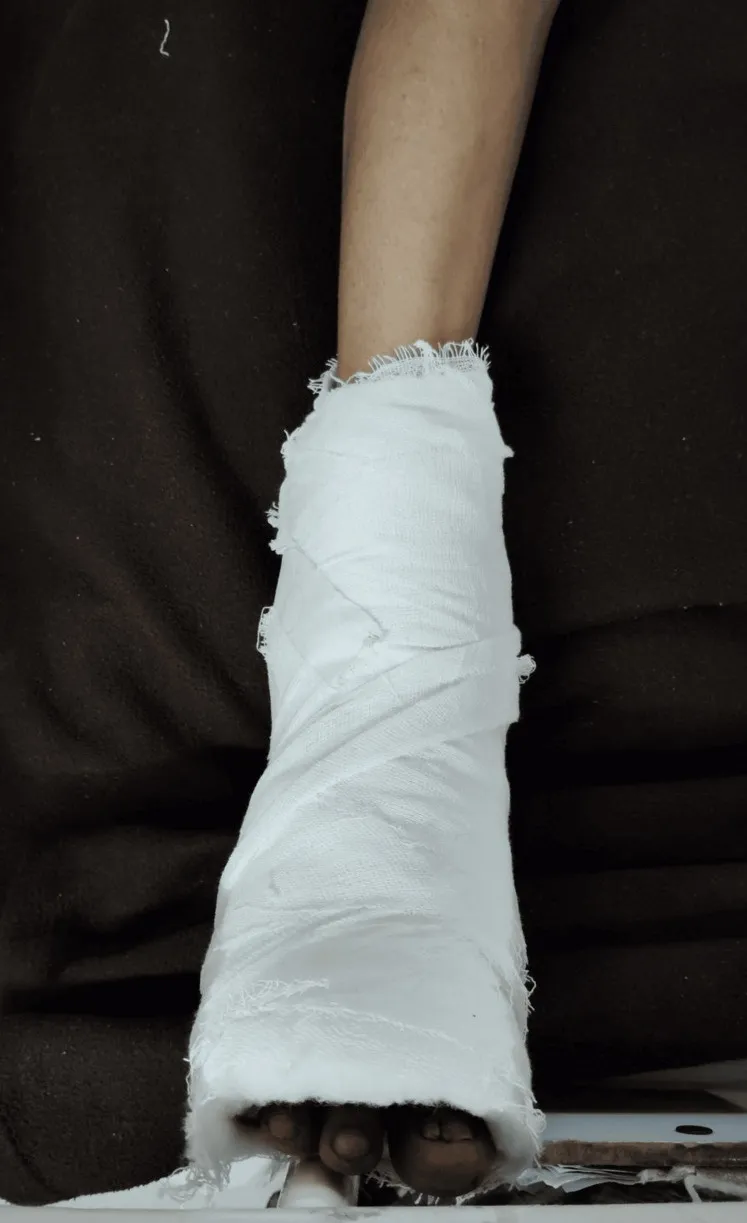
The right lower foot post-operatively.
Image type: medical_photograph (skin_photograph)